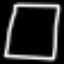
Label: square